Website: apple
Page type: customer-info-address
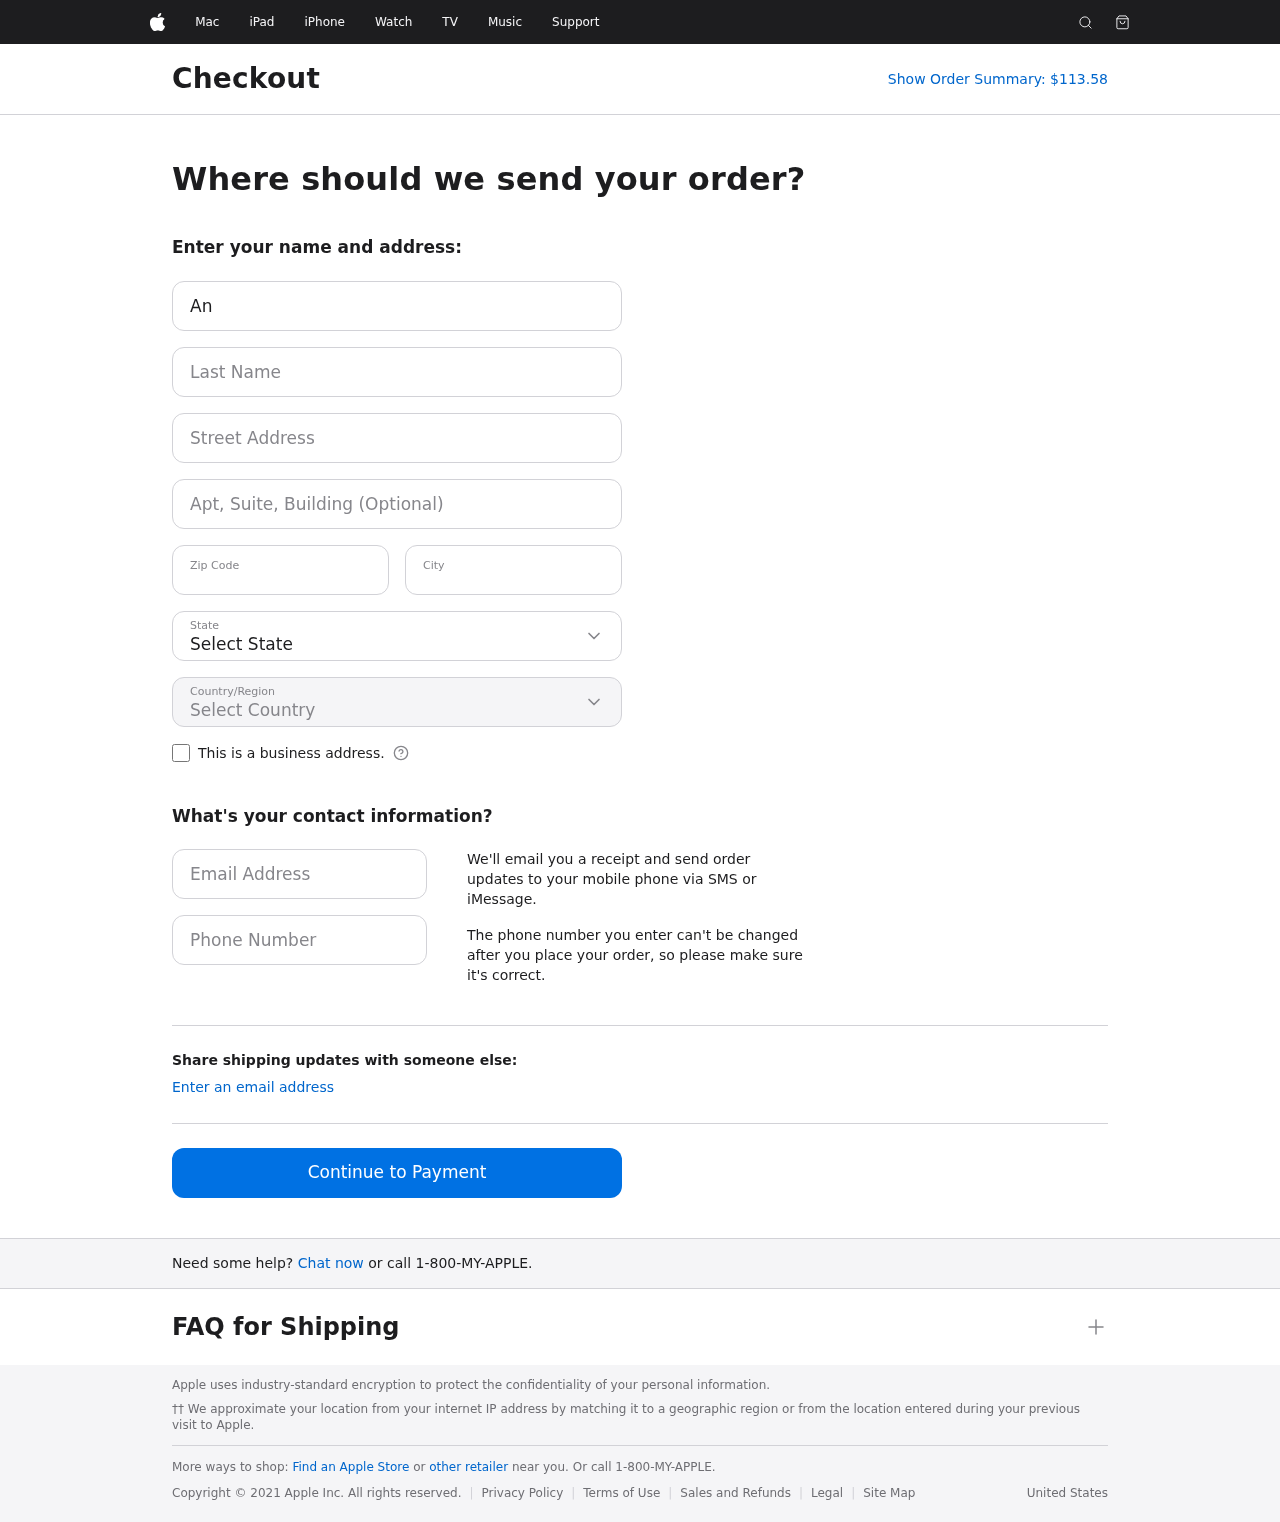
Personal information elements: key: PII_CITY
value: Port Jill
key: PII_COUNTRY
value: United States
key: PII_EMAIL
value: asmith@hotmail.com
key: PII_FIRSTNAME
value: Anna
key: PII_LASTNAME
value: Smith
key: PII_PHONE
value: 6136979818
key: PII_POSTCODE
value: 69956
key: PII_STATE
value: Louisiana
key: PII_STREET
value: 40172 Ruth Station Suite 597
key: PII_STREET2
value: Suite 448
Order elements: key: ORDER_TOTAL
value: Show Order Summary: $113.58